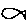
Label: fish